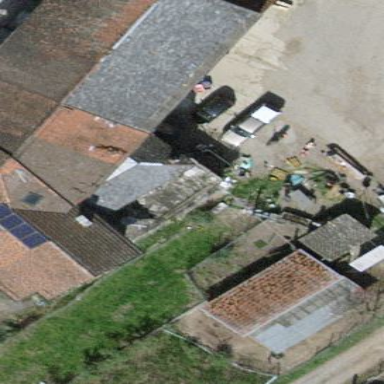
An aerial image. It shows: Gabled roof farm building.